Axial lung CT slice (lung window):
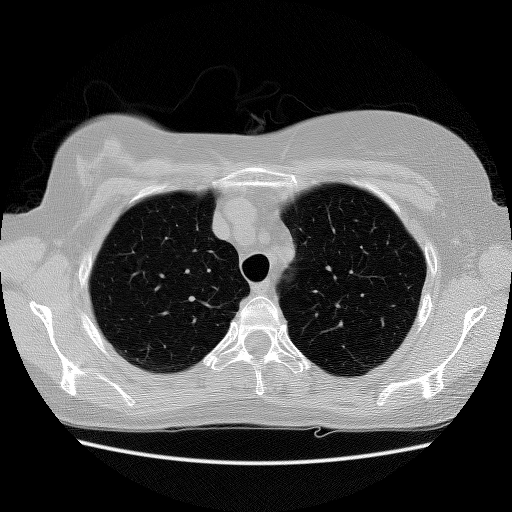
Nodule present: no